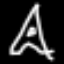
Label: The Eiffel Tower